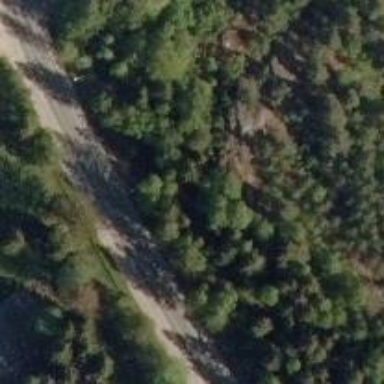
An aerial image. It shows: Natural cliff.